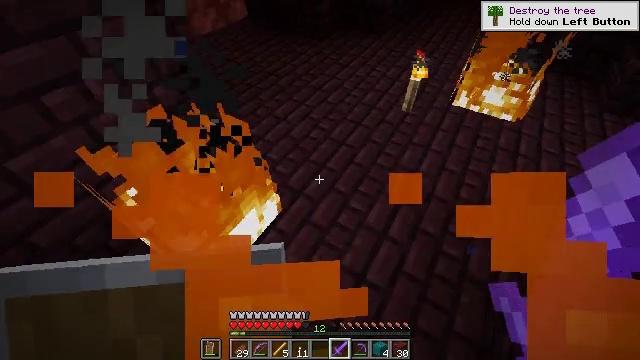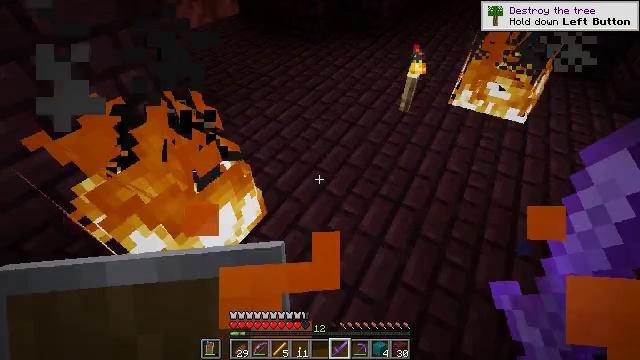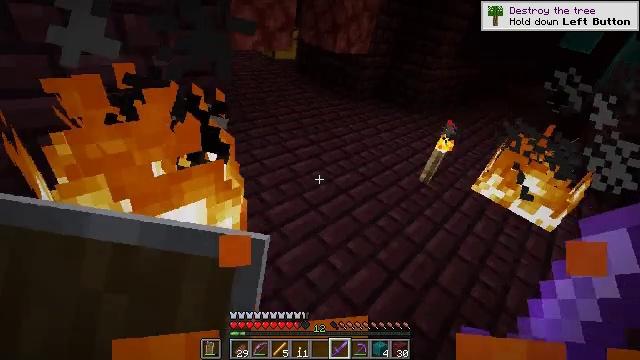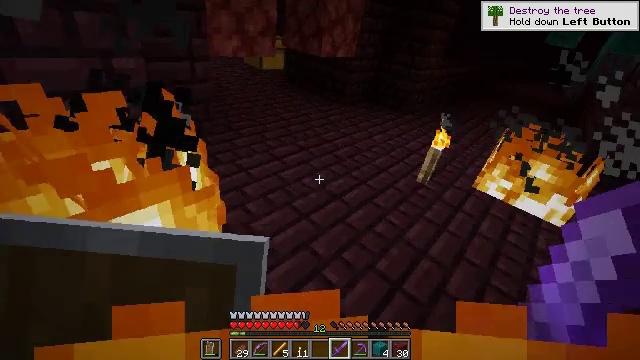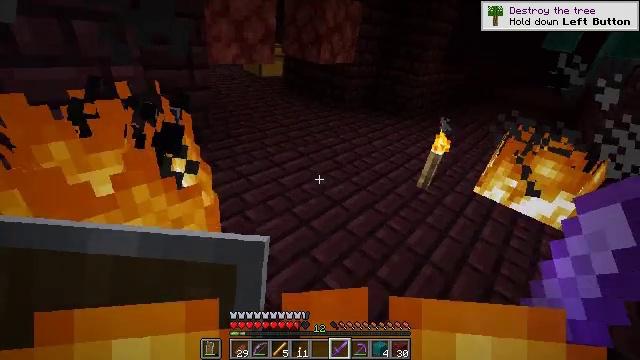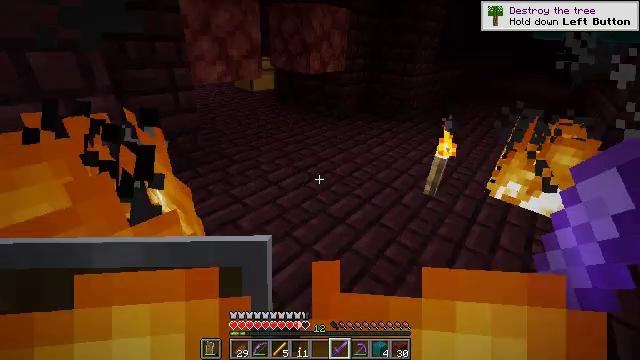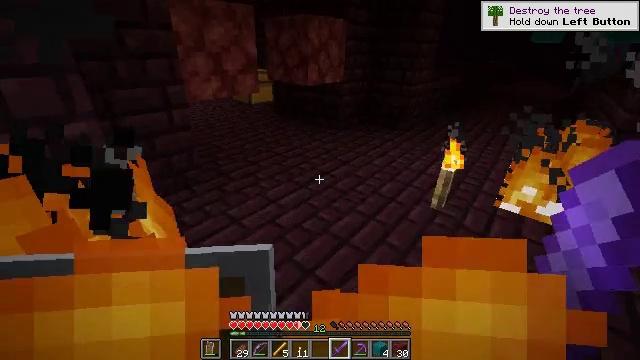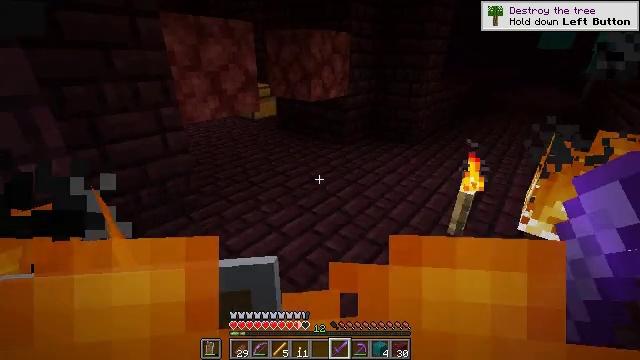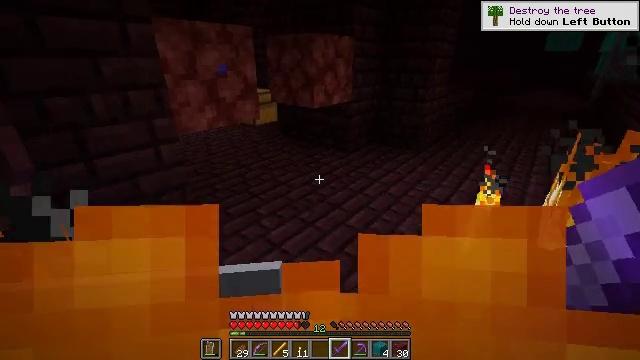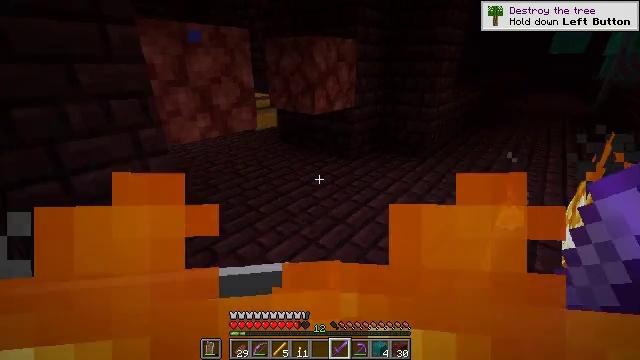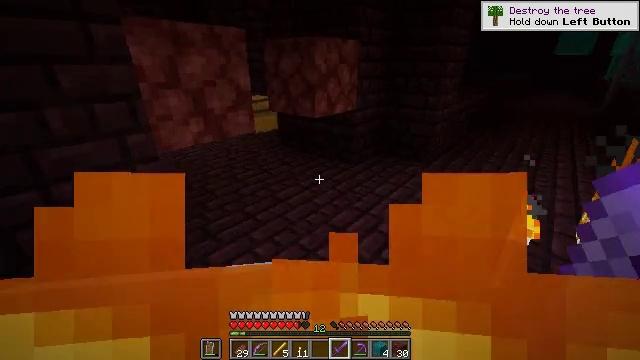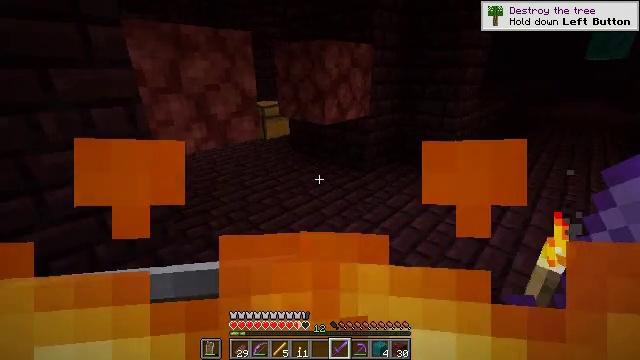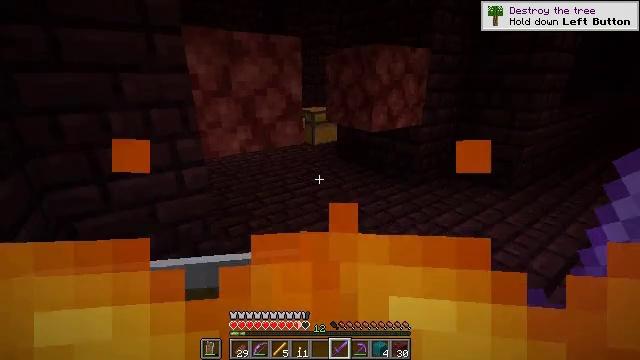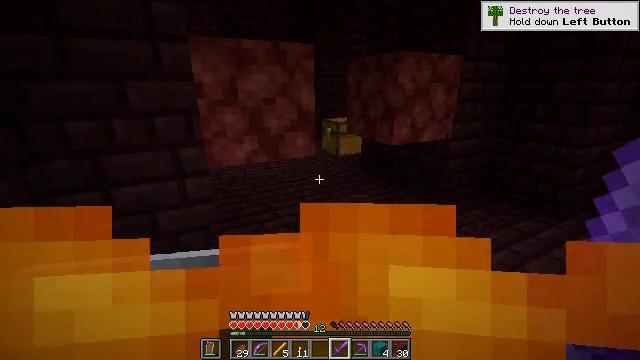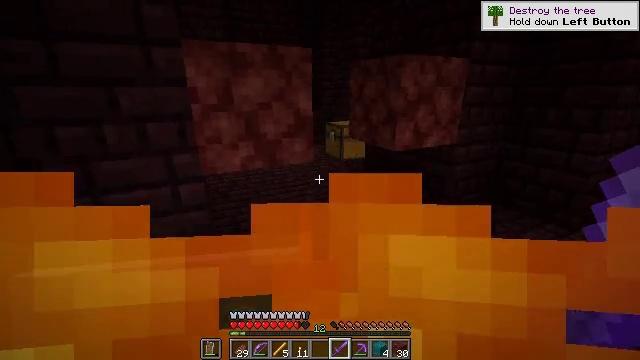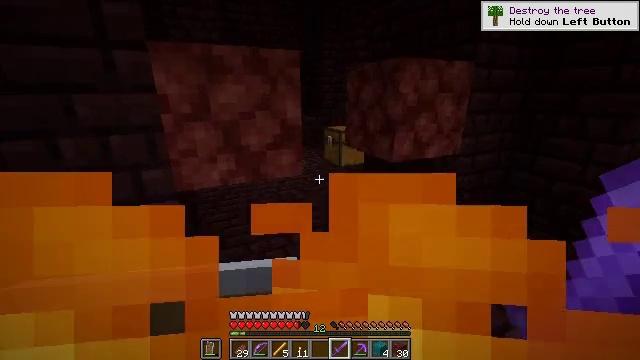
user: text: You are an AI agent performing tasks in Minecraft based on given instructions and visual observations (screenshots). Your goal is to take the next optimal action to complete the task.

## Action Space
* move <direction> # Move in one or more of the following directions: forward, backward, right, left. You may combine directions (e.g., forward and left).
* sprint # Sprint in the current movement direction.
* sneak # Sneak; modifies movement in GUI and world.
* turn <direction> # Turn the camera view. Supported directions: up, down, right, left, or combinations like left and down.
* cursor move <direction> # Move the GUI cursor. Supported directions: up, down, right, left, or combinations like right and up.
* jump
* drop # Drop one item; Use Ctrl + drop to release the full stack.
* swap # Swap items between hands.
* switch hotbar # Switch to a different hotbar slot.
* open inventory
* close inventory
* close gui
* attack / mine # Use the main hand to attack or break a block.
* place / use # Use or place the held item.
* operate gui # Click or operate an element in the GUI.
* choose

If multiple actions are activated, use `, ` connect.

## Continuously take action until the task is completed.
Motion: motion action
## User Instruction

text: Remove the fire source.
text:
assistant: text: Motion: move forward and move right, turn up
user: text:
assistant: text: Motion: move forward and move right, turn left and up
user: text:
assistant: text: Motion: move forward, turn up
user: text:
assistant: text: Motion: move forward, turn up
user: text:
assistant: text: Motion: move forward, turn up
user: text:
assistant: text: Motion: move forward, turn up
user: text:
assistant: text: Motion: move forward, turn left and up
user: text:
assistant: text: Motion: move forward
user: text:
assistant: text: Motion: move forward
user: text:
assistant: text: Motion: move forward and move right
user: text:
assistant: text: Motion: move forward and move right, turn left and up
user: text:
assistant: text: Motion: move forward and move right, turn left and up
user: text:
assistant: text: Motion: move forward and move right, turn left and up
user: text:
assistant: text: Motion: move forward, turn left
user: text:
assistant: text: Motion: move forward
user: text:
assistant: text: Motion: move forward and move right
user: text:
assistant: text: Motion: move forward and move right
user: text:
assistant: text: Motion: move forward and move right
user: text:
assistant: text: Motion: move forward and move right
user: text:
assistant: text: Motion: move forward
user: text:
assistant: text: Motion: move forward, turn left
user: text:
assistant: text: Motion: move forward, turn left
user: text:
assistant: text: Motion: move forward, turn left
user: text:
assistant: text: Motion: move forward, turn left
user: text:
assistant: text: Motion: move forward, turn left and down
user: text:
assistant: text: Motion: move forward, turn left and down
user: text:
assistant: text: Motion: move forward, turn left
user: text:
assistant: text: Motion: move forward
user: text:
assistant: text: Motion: move forward and move left
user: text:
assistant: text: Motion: move forward and move left